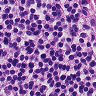
Metastatic tissue present: no